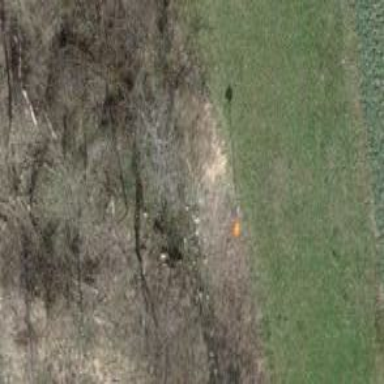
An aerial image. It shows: Aerial marker.